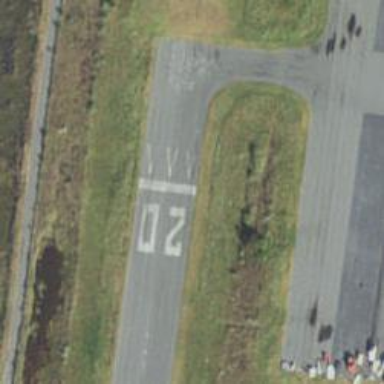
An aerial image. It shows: Runway surface made of asphalt at airport.